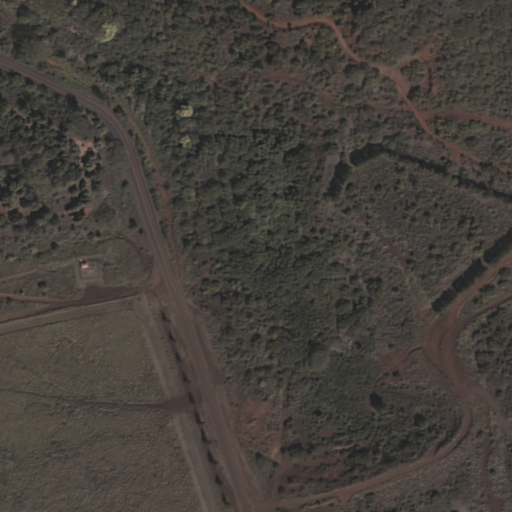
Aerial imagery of valley in Hawaii named Keaakū Gulch containing only unknown